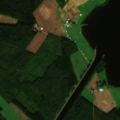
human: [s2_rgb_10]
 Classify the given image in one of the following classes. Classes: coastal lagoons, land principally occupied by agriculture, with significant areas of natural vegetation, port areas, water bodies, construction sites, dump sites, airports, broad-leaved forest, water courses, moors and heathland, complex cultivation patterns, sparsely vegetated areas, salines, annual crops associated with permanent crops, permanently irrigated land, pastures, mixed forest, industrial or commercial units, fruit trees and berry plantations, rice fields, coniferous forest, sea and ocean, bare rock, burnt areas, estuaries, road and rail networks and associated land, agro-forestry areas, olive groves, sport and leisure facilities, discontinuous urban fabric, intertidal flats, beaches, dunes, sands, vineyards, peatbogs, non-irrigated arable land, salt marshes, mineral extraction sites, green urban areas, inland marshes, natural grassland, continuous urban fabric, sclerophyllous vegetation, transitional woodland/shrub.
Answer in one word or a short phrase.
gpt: non-irrigated arable land, land principally occupied by agriculture, with significant areas of natural vegetation, coniferous forest, mixed forest, water bodies